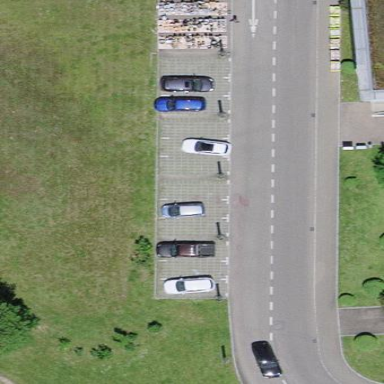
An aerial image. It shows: Street side parking area.